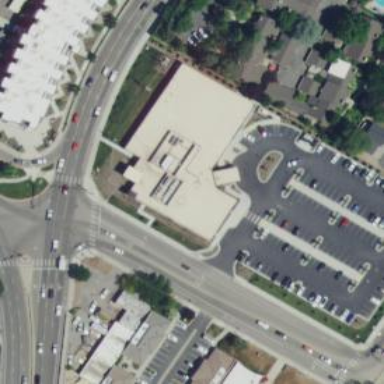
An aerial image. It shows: Healthcare clinic.